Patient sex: F
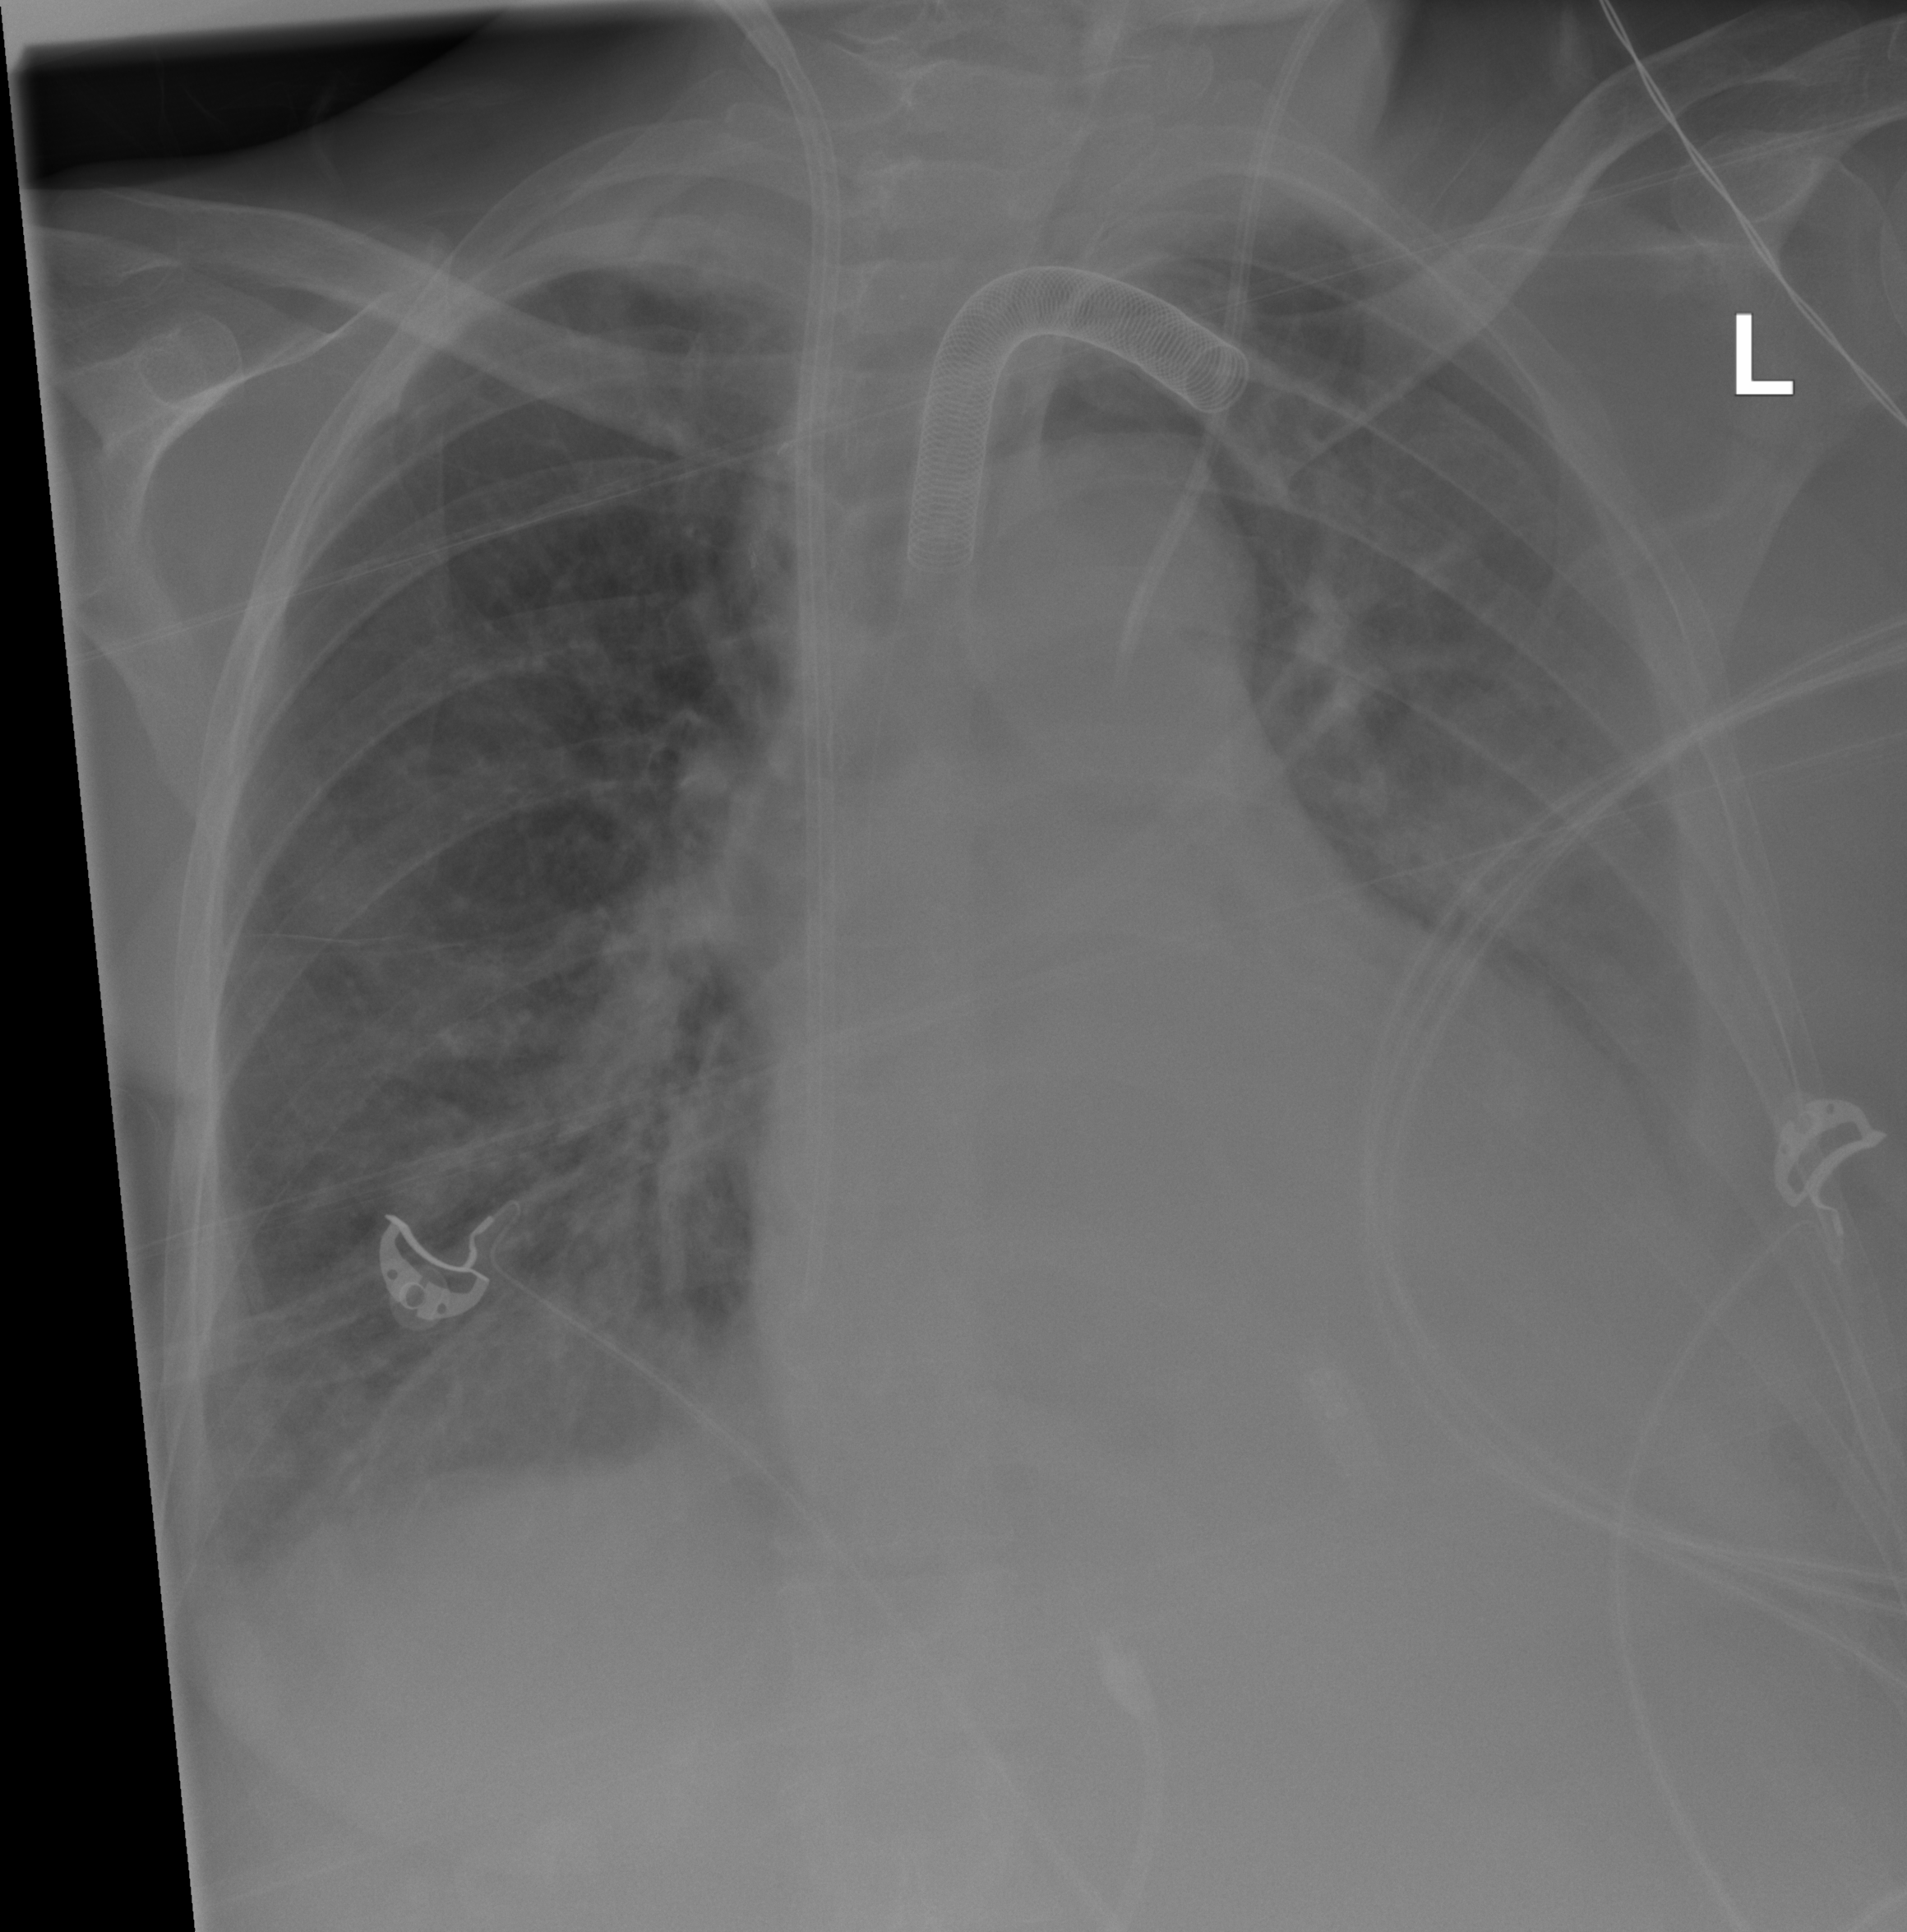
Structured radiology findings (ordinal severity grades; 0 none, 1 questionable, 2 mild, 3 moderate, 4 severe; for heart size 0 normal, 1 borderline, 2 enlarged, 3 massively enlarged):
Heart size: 2
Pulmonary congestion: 2
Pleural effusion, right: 2
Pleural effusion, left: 3
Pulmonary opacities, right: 2
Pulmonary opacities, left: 0
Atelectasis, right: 2
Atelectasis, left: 2